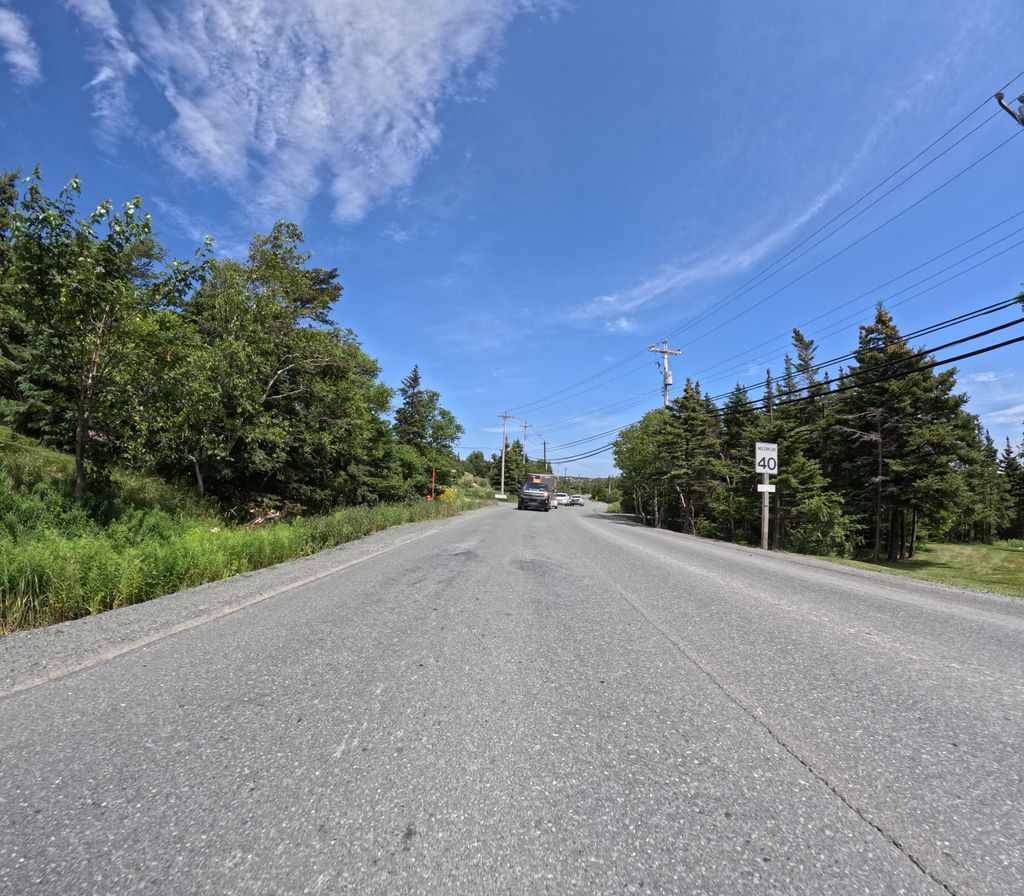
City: st_johns